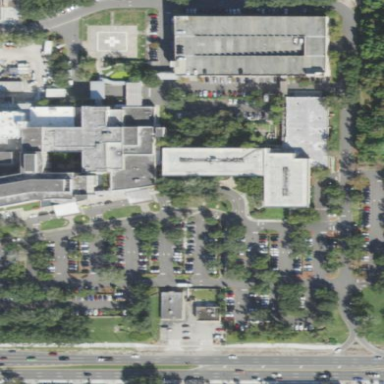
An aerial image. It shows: Hospital providing healthcare services.